Question: As we all know,google release the android L,and the gmail went into more beautiful.Now I want to use this pattern like the pic,I searched it everywhere,github included, only to find that nothing.
THX deeply in advanced! Here is the pic:
---
oh!I'm sorry,I forget to mention that the new refresh layout,could you see the circle within a Curved arrow.swipe the screen down,and it begin to refresh,maybe it's s new swipefreshlayout,thx!
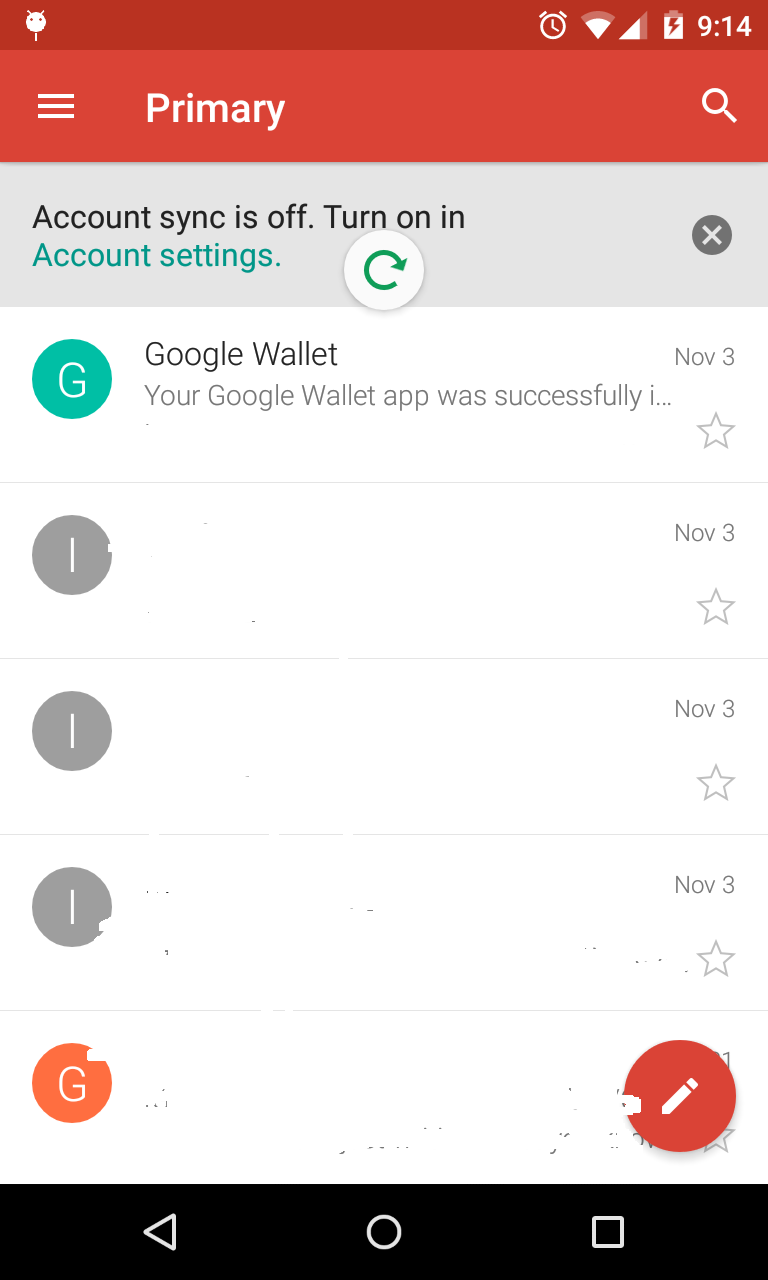
Answer: This is the new SwipeRefreshLayout class that is included in the latest support library. The implementation is exactly the same as the old support swipeRefresh layout